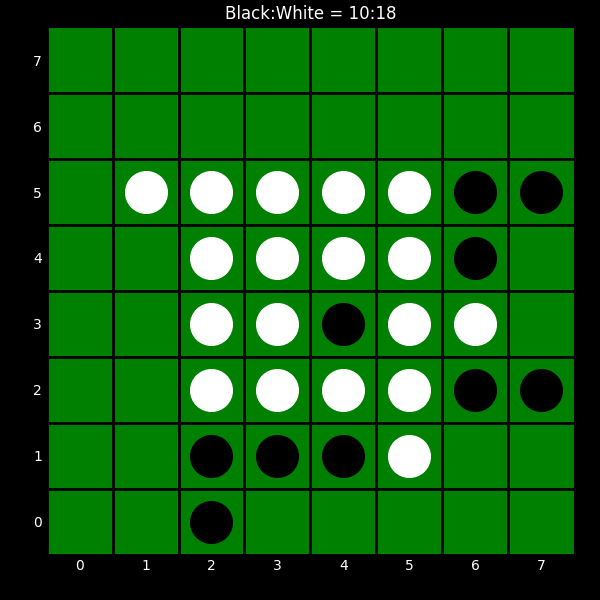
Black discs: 10
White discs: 18